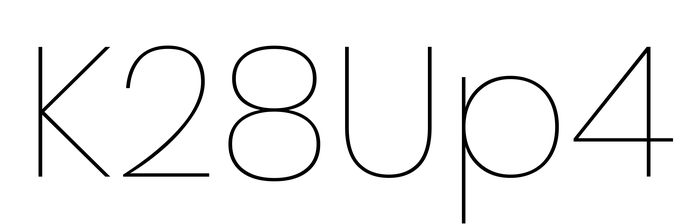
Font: Poppins-Thin